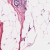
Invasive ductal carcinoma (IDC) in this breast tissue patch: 0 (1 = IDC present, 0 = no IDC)